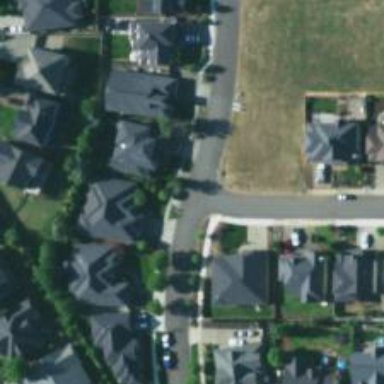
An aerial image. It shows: Residential road with sidewalk on the left side.